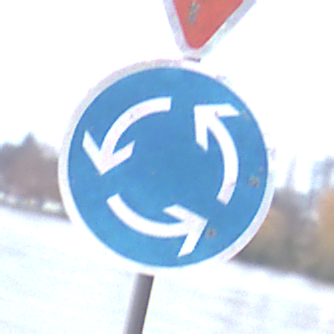
Verkehrszeichen: Kreisverkehr
Zusatzzeichen oben: VorfahrtGewaehren
Umgebung: Outdoor, Nature
Tageszeit: MorningAfternoon
Wetter: Overcast
Licht: Natural
Jahreszeit: NotSpecified
Kontrast: LowContrast